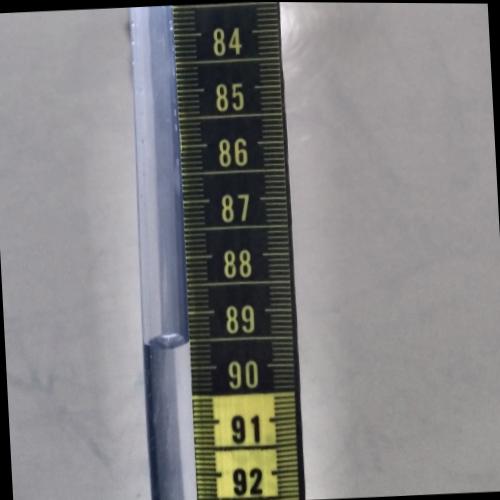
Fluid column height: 89.5 cm